Question: Since MYISAM locks the complete table every time, I am thinking of converting my MYISAM table to InnoDB. However, INNODB requires the unique and primary keys to be within 767 bytes.
So, I am getting this error :-
'''
#1071 - Specified key was too long; max key length is 767 bytes
'''
My unique Keys are a bit lengthy. So, what is the best way for me to convert my table to INNODB ?
Here is the screenshot describing my table

Thanks
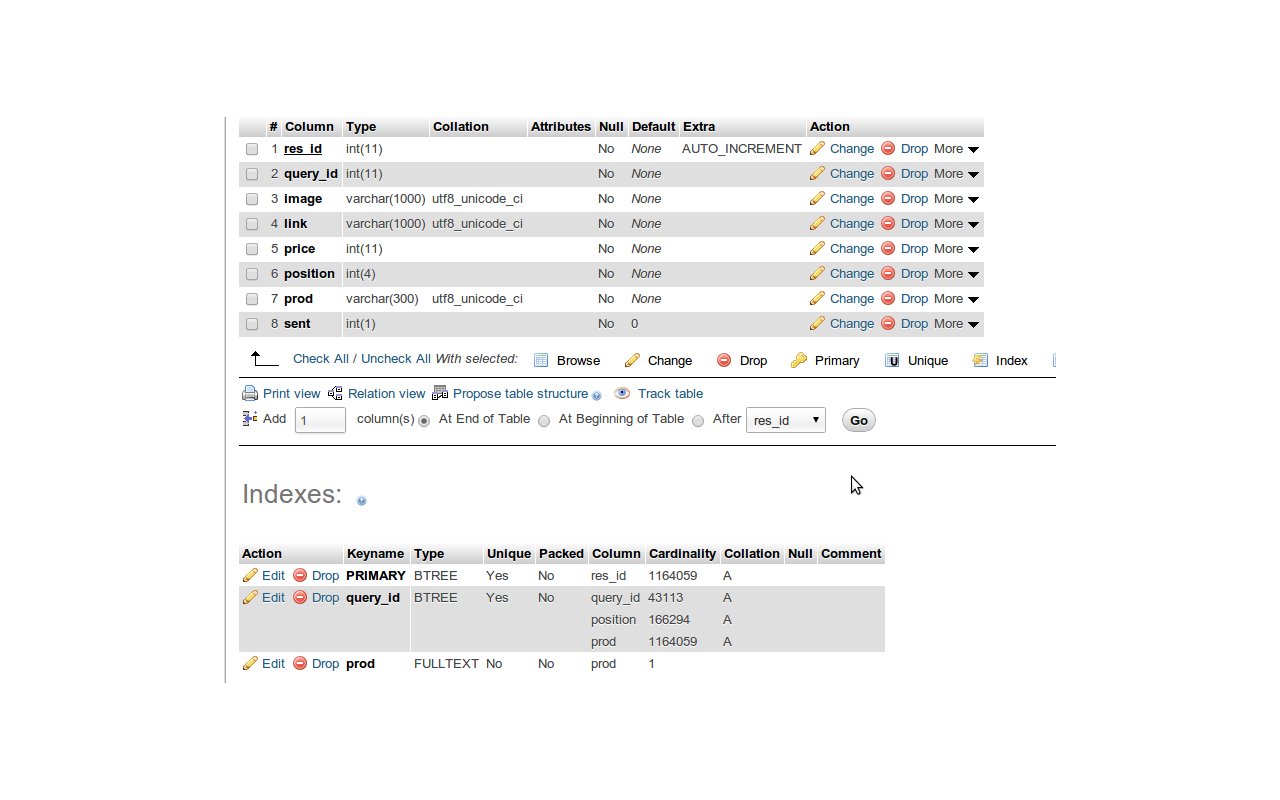
Answer: Assuming that the keys seen in the screenshot are all you've got, the key at issue here is 'query_id'. As a 300-character UTF8 column, it ends up using 900 bytes alone.
You'll need to limit the index to a portion of that column -- say, maybe the first 100 characters?
'''
DROP INDEX query_id ON tablename
CREATE INDEX query_id ON tablename (query_id, position, prod(100))
'''